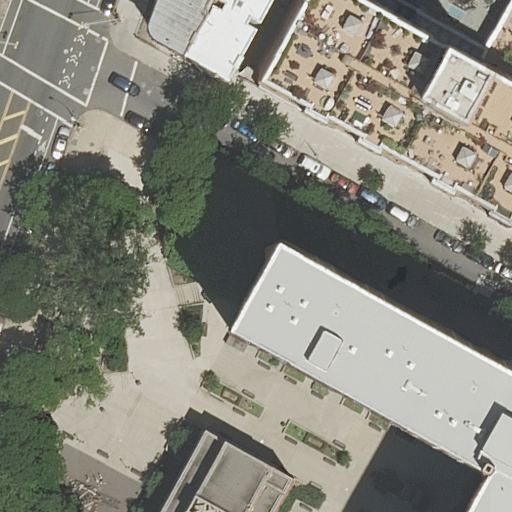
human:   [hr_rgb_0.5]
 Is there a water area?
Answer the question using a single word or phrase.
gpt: no

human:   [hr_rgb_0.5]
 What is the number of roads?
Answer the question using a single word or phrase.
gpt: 3

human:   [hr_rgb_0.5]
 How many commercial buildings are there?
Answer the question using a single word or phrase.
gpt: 0

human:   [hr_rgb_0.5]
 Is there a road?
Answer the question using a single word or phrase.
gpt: yes

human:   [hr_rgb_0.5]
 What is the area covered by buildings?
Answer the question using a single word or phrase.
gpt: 4465m2

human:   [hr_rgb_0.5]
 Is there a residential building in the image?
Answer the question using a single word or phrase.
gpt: yes

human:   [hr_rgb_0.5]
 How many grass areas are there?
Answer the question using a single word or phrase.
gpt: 0

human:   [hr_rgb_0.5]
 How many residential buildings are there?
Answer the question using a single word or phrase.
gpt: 5

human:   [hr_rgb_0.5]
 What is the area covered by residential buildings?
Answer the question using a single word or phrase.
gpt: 4465m2

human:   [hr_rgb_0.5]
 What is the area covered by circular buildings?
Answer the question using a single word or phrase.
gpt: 0m2

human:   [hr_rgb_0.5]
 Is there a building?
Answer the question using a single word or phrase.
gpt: yes

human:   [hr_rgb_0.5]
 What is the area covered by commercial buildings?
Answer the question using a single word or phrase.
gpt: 0m2

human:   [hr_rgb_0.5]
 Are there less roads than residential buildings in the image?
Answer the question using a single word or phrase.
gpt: yes

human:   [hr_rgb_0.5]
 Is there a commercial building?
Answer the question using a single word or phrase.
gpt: no

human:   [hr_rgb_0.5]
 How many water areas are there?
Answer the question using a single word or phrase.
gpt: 0

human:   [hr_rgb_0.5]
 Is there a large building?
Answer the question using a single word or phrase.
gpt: yes

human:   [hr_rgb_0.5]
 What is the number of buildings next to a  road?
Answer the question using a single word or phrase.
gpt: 5

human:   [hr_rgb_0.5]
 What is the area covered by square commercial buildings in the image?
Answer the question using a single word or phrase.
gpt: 0m2

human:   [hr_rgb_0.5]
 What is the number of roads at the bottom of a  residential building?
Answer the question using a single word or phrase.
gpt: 3

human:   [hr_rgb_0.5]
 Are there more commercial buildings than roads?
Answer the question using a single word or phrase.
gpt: no

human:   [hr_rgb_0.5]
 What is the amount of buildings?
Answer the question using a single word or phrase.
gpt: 5

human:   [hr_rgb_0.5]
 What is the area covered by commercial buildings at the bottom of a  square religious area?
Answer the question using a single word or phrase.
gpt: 0m2

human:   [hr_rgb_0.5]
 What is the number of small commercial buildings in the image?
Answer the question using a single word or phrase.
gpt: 0

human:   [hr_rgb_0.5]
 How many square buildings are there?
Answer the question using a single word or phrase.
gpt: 0

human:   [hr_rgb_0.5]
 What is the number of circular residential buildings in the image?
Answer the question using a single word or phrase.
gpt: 0

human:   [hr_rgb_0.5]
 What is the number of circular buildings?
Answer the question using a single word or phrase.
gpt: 0

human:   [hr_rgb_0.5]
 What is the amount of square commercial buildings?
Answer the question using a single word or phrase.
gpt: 0

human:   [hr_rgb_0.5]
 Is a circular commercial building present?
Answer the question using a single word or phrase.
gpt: no

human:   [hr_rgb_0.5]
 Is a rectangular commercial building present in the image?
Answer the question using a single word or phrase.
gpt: no

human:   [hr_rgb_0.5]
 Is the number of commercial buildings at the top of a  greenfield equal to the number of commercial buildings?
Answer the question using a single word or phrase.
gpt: yes

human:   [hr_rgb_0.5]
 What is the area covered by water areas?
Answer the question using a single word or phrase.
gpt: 0m2

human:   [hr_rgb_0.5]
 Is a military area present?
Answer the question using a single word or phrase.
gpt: no

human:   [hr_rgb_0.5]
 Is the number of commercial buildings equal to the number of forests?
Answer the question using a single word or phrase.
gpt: yes

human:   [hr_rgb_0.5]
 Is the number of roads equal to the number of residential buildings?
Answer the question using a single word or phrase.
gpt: no

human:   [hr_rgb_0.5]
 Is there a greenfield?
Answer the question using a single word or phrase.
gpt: no

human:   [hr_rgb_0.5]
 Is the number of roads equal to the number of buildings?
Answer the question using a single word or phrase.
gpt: no

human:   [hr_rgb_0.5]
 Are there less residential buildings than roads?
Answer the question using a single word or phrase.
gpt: no

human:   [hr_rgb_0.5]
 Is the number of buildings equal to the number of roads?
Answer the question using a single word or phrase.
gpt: no

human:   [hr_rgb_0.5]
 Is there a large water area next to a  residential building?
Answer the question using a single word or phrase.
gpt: no

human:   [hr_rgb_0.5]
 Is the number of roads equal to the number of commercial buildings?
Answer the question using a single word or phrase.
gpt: no

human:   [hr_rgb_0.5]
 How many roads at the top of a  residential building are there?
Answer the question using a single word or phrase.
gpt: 3

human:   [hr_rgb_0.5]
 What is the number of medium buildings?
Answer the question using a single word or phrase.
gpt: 4

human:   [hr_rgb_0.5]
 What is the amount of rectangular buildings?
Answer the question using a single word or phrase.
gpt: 3

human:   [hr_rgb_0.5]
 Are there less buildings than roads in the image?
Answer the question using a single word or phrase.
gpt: no

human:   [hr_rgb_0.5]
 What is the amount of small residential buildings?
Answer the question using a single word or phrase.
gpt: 0

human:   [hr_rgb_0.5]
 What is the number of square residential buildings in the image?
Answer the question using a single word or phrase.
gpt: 0

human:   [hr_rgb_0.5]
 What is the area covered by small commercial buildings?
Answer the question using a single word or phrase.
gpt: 0m2

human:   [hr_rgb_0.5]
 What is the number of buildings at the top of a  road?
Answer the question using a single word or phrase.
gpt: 2

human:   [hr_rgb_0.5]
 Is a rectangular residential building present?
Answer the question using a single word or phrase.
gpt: yes

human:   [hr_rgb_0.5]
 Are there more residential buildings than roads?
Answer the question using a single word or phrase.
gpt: yes

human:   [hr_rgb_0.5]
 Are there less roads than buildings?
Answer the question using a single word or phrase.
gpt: yes

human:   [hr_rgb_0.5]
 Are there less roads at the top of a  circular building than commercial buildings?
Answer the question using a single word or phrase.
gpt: no

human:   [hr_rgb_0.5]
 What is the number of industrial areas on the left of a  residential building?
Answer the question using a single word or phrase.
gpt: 0

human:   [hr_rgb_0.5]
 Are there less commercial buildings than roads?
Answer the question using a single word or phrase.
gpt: yes

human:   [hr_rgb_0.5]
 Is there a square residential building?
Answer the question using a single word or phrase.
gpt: no

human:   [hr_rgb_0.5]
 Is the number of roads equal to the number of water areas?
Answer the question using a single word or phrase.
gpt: no

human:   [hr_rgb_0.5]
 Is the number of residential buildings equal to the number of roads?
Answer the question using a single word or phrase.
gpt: no

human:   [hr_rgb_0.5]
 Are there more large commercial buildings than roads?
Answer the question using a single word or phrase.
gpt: no

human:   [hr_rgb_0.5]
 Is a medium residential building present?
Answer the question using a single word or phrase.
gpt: yes

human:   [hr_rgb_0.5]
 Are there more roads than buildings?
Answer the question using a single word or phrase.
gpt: no

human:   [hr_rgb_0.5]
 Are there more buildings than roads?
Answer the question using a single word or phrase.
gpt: yes

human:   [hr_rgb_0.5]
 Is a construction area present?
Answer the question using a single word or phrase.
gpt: no

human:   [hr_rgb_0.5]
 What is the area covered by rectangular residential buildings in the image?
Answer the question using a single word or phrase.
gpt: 975m2

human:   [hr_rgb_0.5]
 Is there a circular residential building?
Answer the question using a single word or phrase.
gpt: no